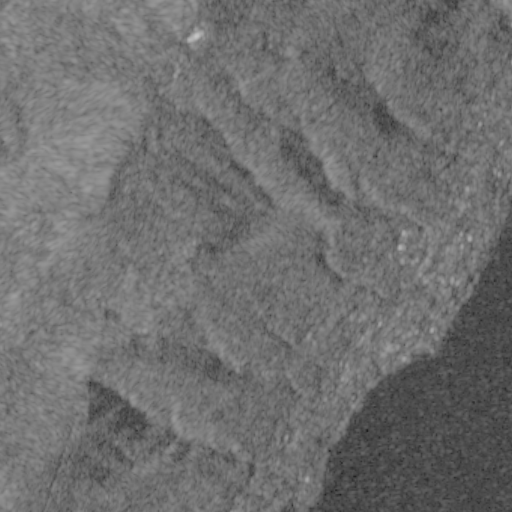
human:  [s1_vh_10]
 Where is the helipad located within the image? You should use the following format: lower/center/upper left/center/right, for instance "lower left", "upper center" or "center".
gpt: The helipad is located in the upper center of the image.
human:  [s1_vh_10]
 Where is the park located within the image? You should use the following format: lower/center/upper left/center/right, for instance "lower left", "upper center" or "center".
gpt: The park is located in the lower right of the image.
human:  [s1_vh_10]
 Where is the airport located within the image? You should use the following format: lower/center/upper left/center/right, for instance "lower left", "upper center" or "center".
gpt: There is no airport in the image.

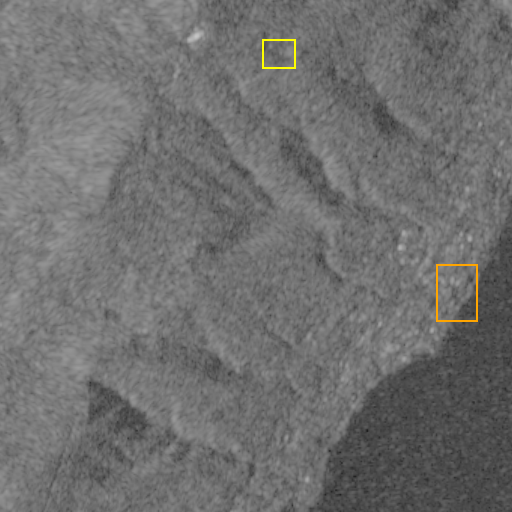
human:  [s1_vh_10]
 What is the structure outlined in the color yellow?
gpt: The structure outlined in yellow is a crop field.
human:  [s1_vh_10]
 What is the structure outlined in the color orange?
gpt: The structure outlined in orange is a park.
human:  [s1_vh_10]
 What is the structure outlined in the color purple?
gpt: There is no purple outline.